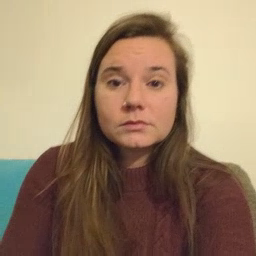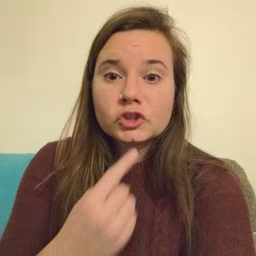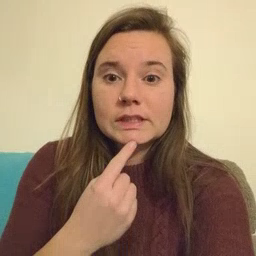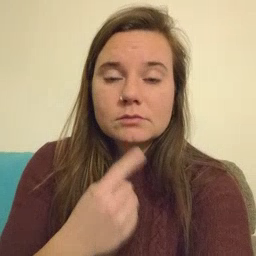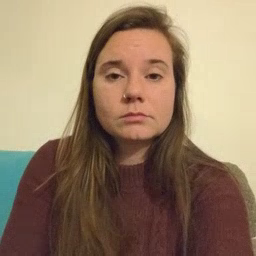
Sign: chin